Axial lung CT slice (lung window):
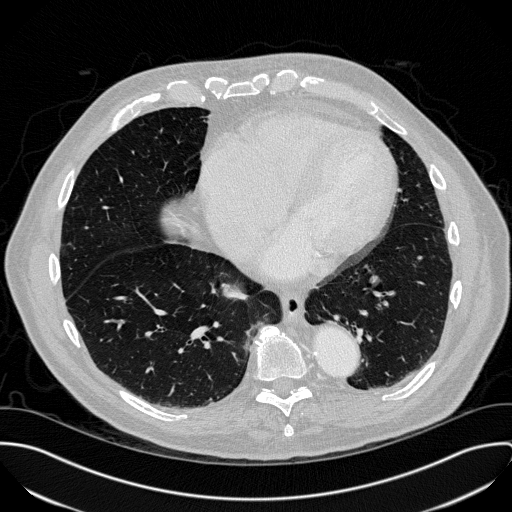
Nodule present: no